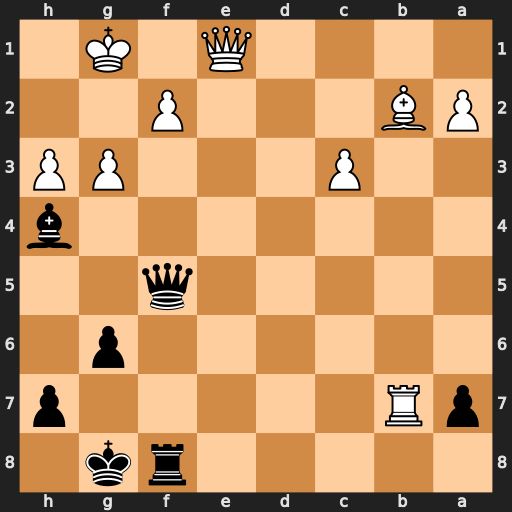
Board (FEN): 5rk1/pR5p/6p1/5q2/7b/2P3PP/PB3P2/4Q1K1
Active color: b
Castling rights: -
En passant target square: -
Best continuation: Bxg3 fxg3 Qc5+